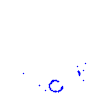
Particle: proton